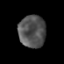
Tissue: prostate
Cell type: T cells
Senescence score: 0.3354
Nuclear area (px): 852
Mean DAPI intensity: 82.978